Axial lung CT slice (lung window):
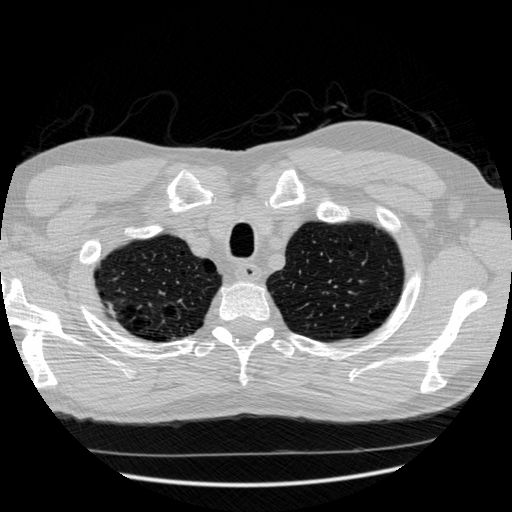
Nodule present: no